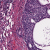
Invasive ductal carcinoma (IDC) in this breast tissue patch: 1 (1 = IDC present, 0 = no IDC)